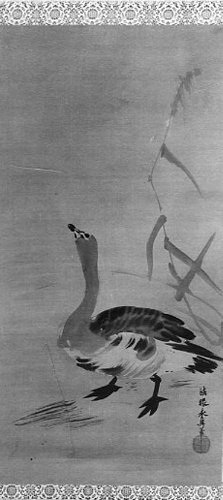
Artist: Kano Yasunobu
Artist bio: Japanese, 1614–1685
Object type: Hanging scroll
Classification: Paintings
Medium: Hanging scroll; ink on silk
Culture: Japan
Period: Edo period (1615–1868)
Dimensions: Image: 32 3/8 × 15 15/16 in. (82.3 × 40.5 cm)
Overall with mounting: 73 1/4 × 21 7/16 in. (186 × 54.5 cm)
Overall with knobs: 73 1/4 × 23 7/16 in. (186 × 59.5 cm)
Department: Asian Art
Credit line: The Howard Mansfield Collection, Purchase, Rogers Fund, 1936
Accession year: 1936
Repository: Metropolitan Museum of Art, New York, NY
Tags: Geese